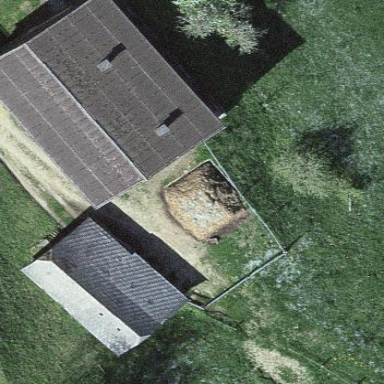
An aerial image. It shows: Barn.